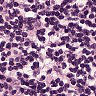
Metastatic tissue present: no